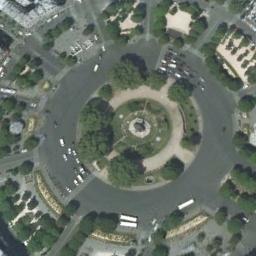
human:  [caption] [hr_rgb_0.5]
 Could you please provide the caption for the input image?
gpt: There are many trees around the roundabout .

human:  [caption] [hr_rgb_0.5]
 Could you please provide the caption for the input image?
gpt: The roundabout is next to buildings and trees .

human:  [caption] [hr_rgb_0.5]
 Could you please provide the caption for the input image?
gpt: The roundabout connects some roads and some trees are in the middle of the roundabout .

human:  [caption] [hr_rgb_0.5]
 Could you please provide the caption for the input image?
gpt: There are many bifurcation roads with many moving and waiting vehicles, And many neatly arranged tall buildings and some trees around the roundabout .

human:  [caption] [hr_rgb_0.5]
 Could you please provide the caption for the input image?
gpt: There are many green bushes around the roundabout .